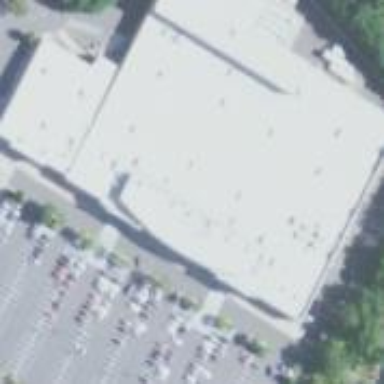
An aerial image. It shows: Retail building housing department store.